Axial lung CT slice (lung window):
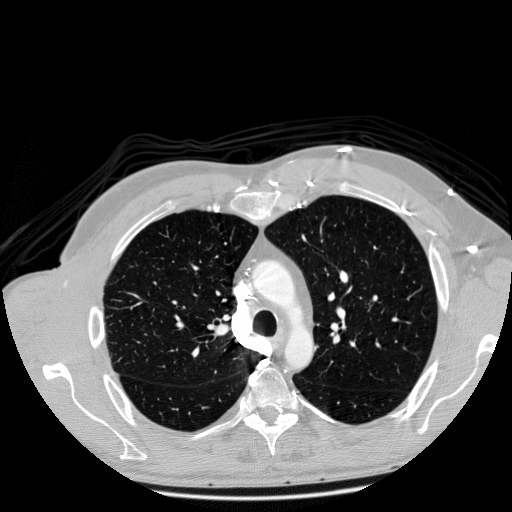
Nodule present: no